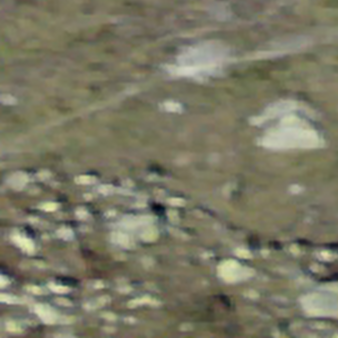
Label: other